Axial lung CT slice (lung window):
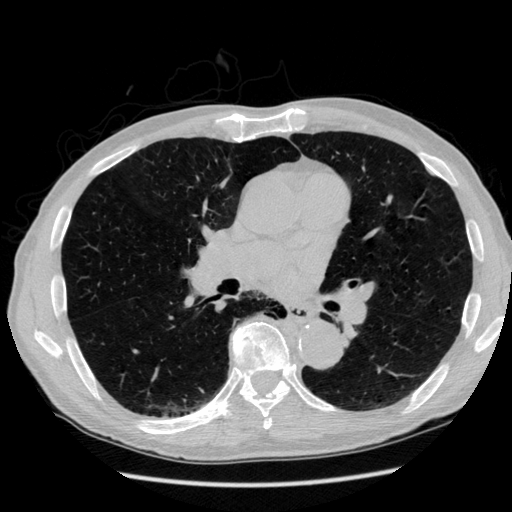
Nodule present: no